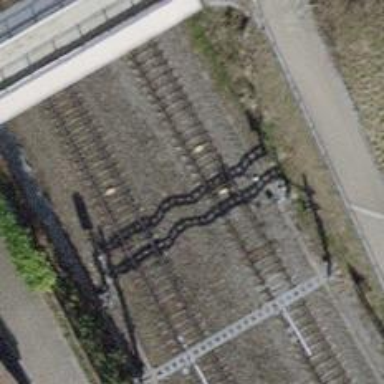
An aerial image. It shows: Railway signal.